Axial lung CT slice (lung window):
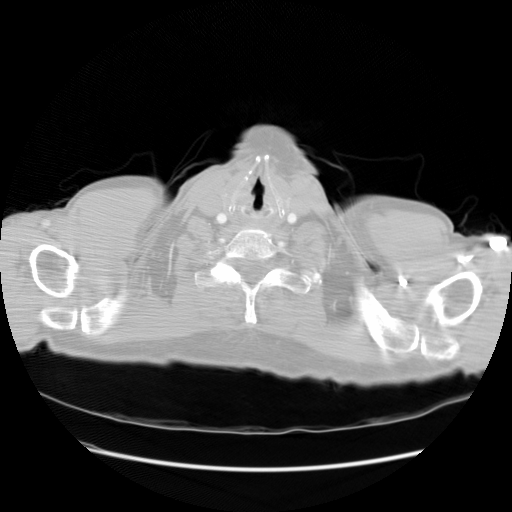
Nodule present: no